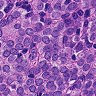
Metastatic tissue present: yes